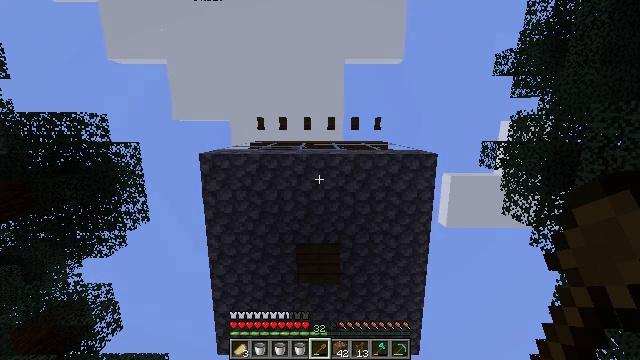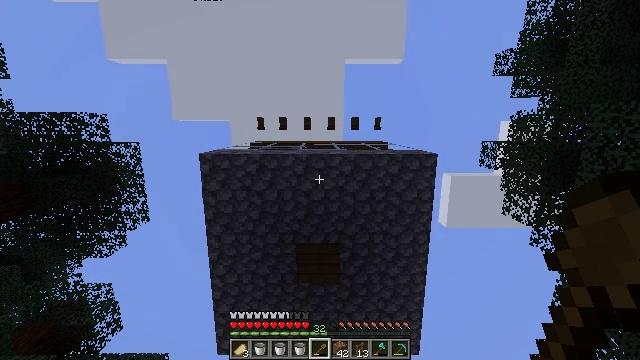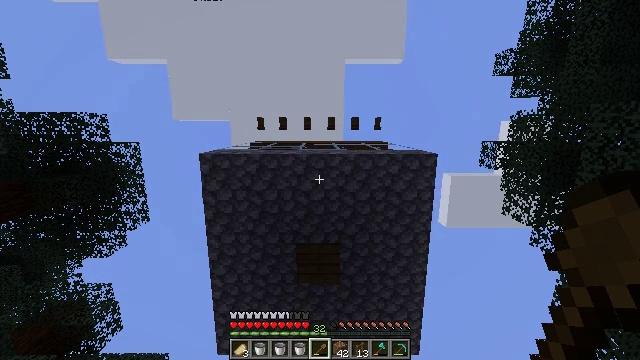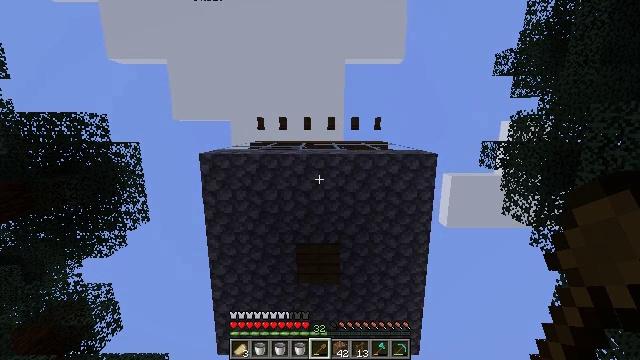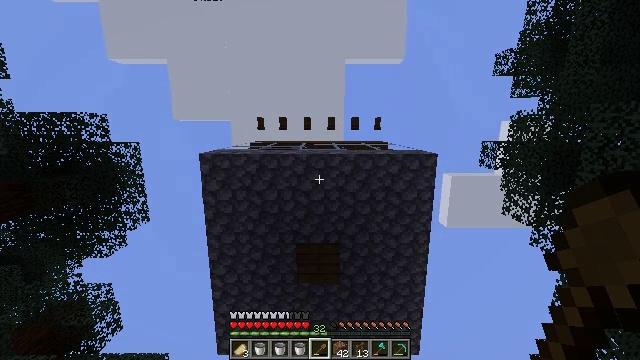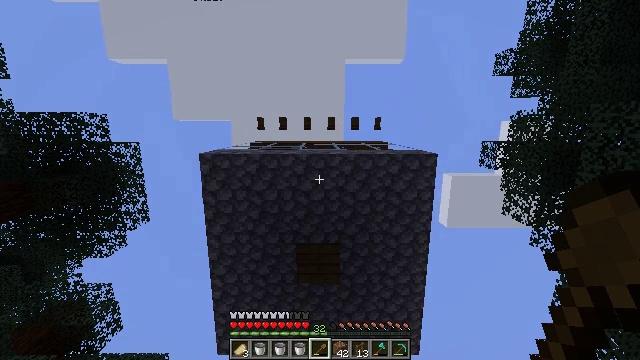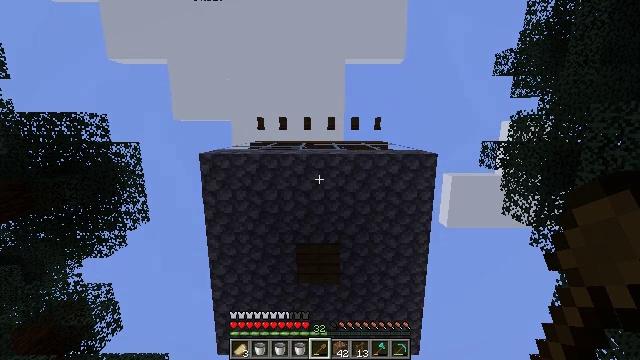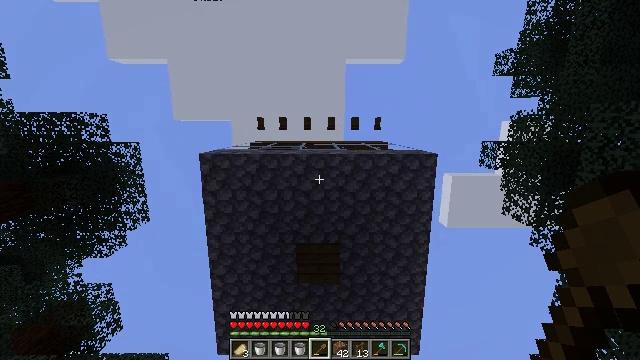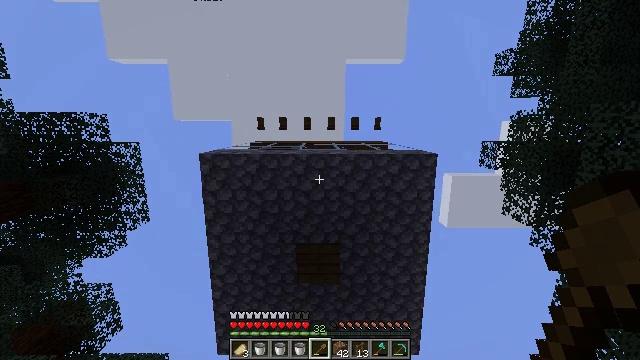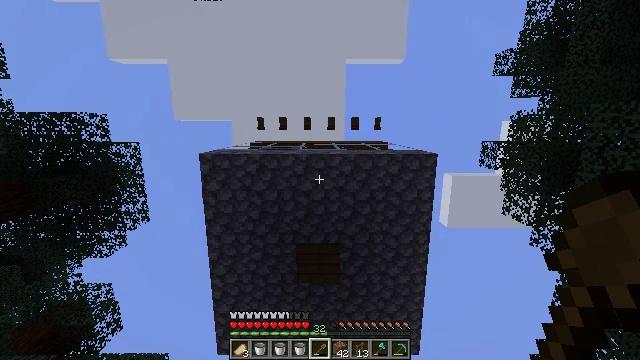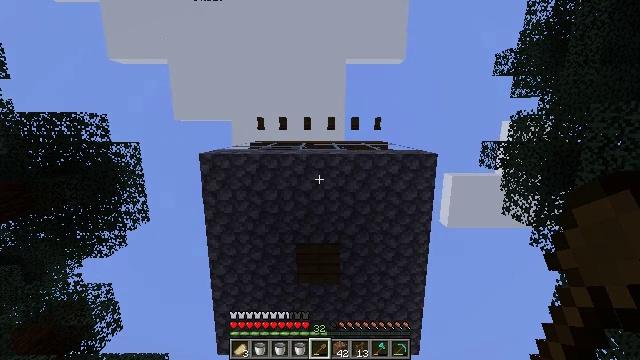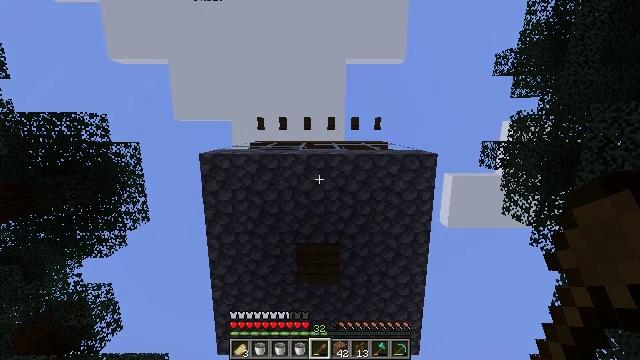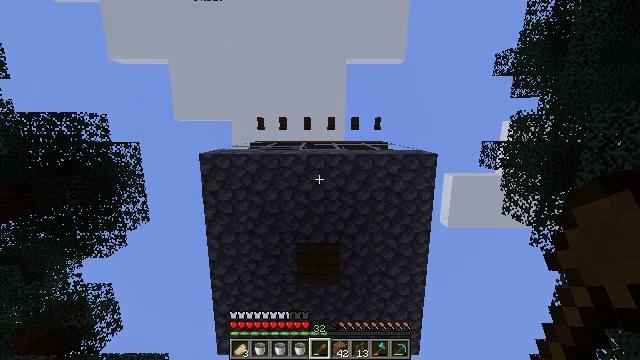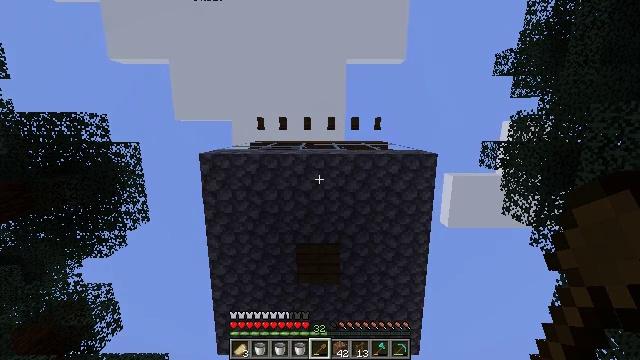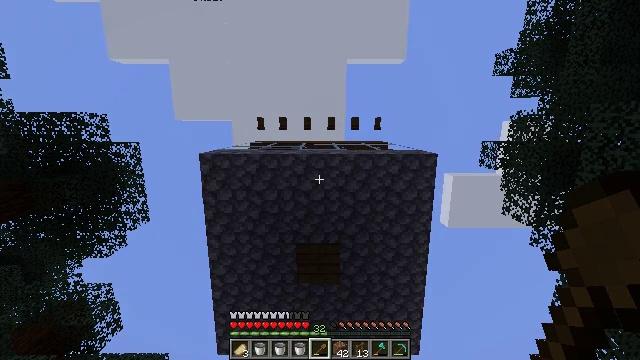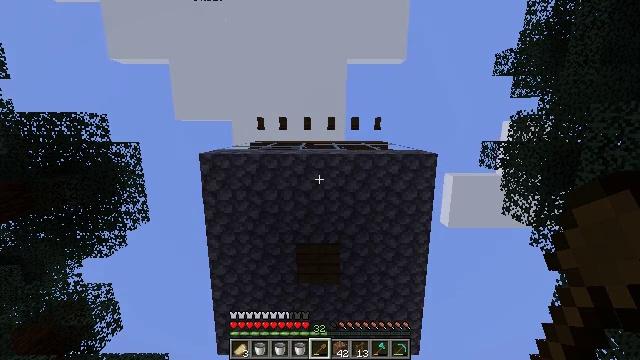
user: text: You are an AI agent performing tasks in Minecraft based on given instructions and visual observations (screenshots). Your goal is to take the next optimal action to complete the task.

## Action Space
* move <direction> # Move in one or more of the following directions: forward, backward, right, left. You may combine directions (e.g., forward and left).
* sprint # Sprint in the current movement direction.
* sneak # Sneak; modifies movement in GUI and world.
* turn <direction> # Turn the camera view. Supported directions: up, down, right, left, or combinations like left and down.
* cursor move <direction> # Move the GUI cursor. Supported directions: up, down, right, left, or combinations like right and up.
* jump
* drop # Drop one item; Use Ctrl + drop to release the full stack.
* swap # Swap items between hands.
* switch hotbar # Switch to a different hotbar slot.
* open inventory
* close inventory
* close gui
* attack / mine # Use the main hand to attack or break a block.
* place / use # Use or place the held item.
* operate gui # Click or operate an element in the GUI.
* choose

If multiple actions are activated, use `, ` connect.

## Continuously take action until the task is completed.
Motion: motion action
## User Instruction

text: Dig up potatoes from the soil.
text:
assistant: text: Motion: no_op
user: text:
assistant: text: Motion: no_op
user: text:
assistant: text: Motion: no_op
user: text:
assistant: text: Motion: no_op
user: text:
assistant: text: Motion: no_op
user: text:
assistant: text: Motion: no_op
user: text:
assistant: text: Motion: no_op
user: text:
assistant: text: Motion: no_op
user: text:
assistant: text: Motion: no_op
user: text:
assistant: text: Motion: no_op
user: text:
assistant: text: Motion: no_op
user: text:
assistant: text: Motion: no_op
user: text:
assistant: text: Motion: no_op
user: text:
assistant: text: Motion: no_op
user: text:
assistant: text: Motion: no_op
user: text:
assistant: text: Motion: no_op
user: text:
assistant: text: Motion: no_op
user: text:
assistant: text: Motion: no_op
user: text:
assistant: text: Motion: no_op
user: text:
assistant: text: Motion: no_op
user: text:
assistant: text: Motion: no_op
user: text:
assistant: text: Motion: no_op
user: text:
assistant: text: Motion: no_op
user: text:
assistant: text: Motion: no_op
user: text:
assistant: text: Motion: no_op
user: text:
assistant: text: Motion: no_op
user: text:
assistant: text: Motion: no_op
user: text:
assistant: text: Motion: no_op
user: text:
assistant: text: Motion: no_op
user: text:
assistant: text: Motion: no_op